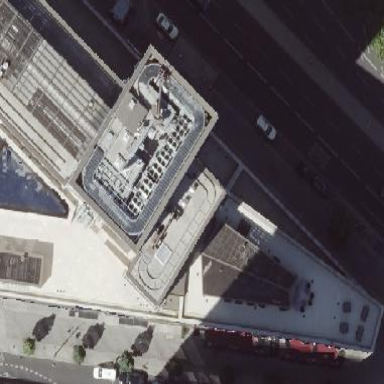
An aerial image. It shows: Hotel building with flat roof.